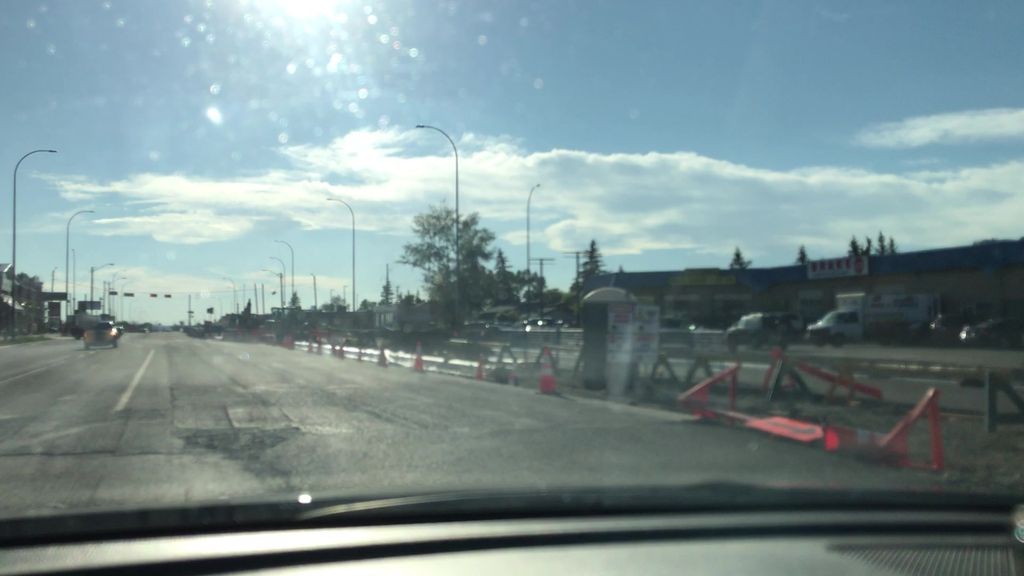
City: calgary